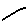
Label: line